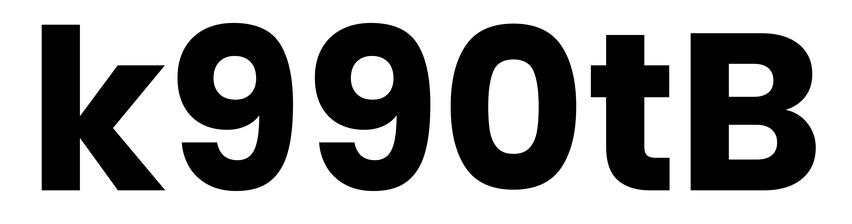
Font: Poppins-Bold